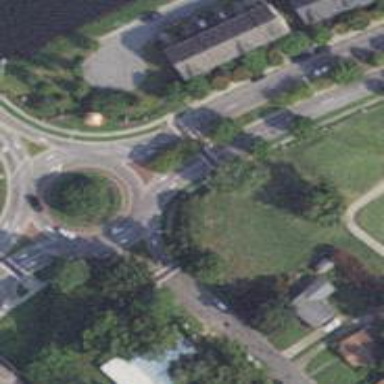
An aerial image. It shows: Roundabout at tertiary road junction.